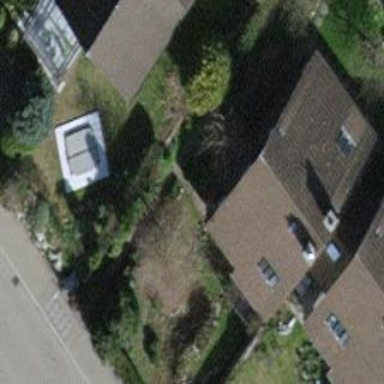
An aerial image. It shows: Detached building.